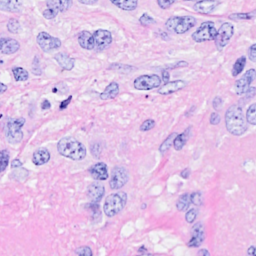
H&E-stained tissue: Breast